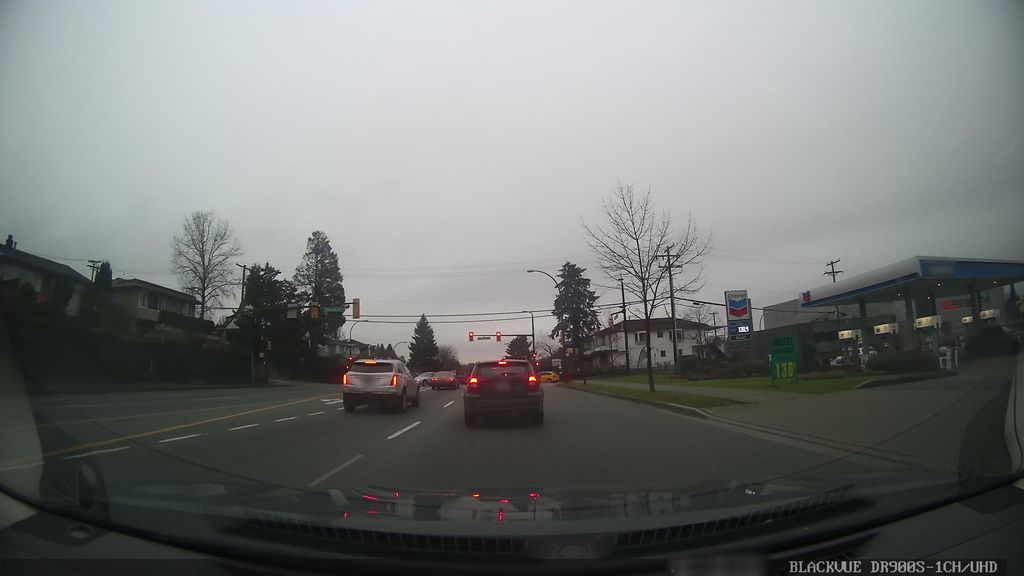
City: vancouver